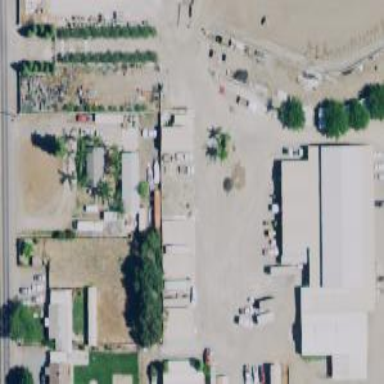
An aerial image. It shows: Farmyard area.